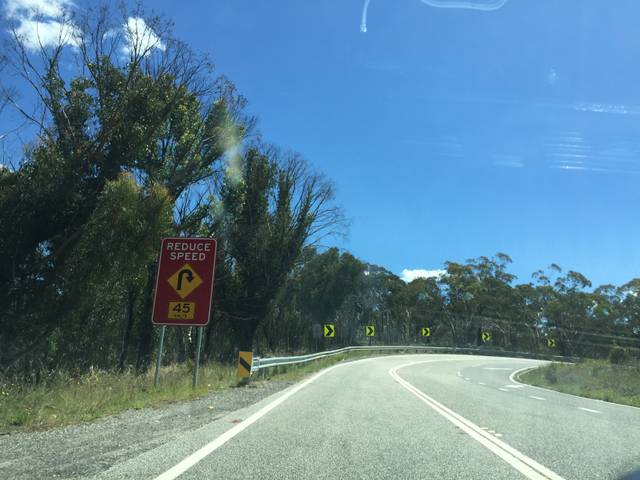
Region: Australia
Coordinates: -33.477, 150.185